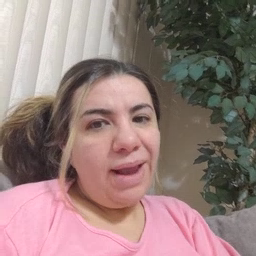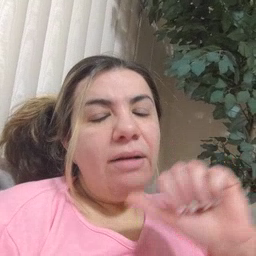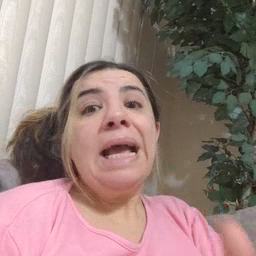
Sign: not